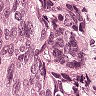
Metastatic tissue present: yes